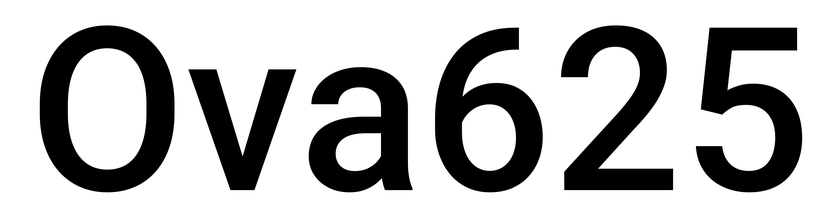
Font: Roboto_Medium